Field crop: tomato
Growth stage: 2
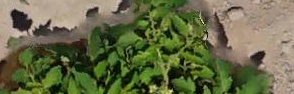
Species: tomato